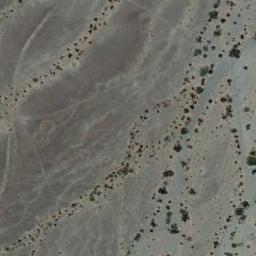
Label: chaparral